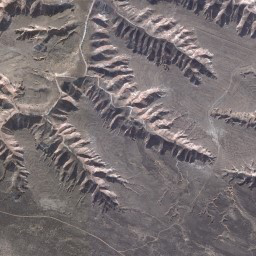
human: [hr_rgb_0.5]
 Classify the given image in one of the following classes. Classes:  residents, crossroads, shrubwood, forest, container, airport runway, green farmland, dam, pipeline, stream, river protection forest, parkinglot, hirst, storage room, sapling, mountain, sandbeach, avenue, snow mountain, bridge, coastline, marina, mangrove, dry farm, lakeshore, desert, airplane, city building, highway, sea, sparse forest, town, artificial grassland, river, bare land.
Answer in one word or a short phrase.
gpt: mountain